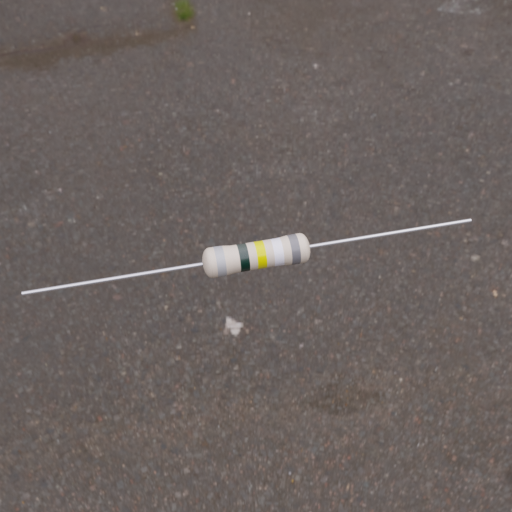
Resistor colour bands (in order): silver, black, yellow, white, gray